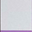
Piece: xx